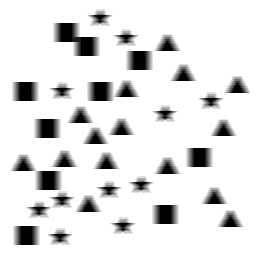
Squares: 10
Triangles: 15
Stars: 11
Total shapes: 36